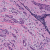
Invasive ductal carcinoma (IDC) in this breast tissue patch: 1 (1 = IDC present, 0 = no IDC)